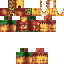
A female human skin with medium skin, wearing brown long hair dressed in a blue hoodie and black shorts, featuring a closed mouth.